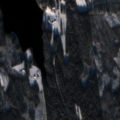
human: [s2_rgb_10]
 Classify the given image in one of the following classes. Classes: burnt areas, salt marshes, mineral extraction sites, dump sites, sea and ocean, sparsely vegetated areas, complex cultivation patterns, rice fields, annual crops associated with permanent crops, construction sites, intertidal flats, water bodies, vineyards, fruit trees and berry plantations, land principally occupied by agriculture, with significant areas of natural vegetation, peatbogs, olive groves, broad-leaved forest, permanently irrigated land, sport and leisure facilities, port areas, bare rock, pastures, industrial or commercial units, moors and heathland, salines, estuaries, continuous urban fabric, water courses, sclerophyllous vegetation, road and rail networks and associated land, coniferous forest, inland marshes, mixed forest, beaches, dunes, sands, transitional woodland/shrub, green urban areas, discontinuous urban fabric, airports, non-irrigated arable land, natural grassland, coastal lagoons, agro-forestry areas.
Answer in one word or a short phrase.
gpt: coniferous forest, mixed forest, transitional woodland/shrub, water bodies